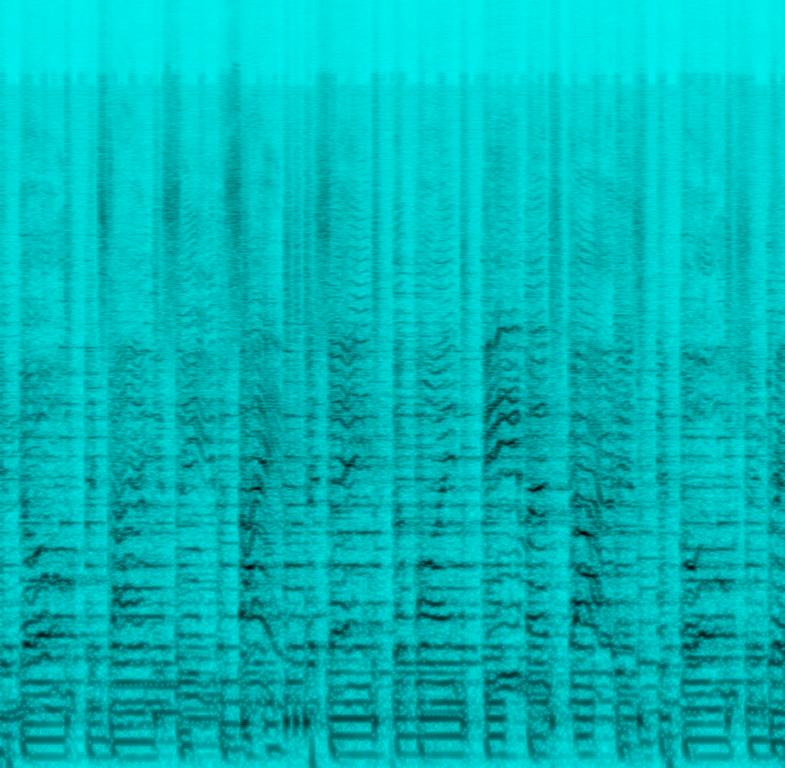
The low quality recording features a rock song that consists of harmonizing male vocals singing over groovy piano melody, groovy bass guitar, electric guitar melody, punchy snare, soft kick hits and shimmering hi-hats. There is a short snare roll that serves as a transition into a new section. It sounds groovy and addictive.